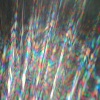
Label: sunburn